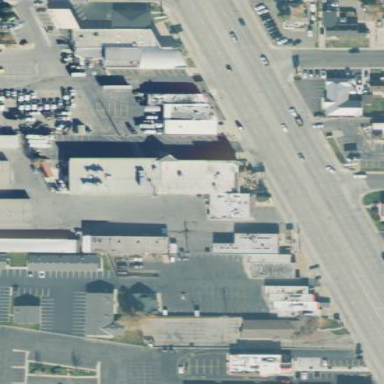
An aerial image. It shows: Retail area.